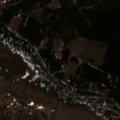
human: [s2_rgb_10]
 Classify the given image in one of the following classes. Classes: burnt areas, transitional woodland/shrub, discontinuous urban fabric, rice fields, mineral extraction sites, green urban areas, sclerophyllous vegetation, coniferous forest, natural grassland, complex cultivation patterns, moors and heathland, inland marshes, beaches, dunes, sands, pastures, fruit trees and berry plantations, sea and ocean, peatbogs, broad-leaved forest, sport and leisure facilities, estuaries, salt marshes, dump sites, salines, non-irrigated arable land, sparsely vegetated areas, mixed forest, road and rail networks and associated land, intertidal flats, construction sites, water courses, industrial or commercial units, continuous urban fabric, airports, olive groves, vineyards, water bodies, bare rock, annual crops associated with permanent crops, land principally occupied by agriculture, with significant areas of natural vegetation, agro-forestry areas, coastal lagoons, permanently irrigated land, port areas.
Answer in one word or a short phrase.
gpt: coniferous forest, natural grassland, moors and heathland